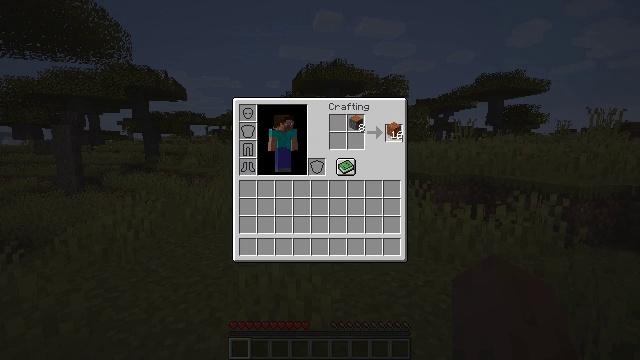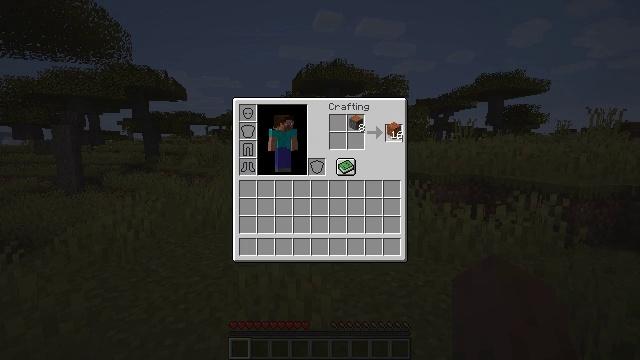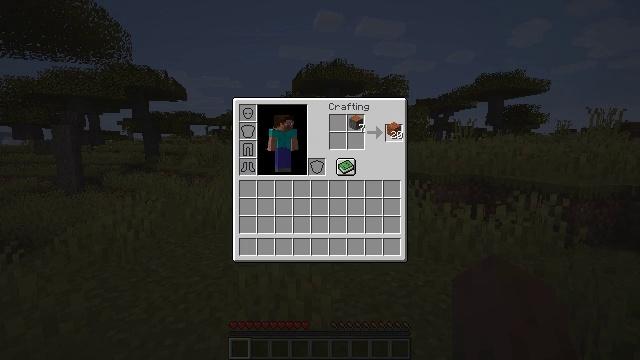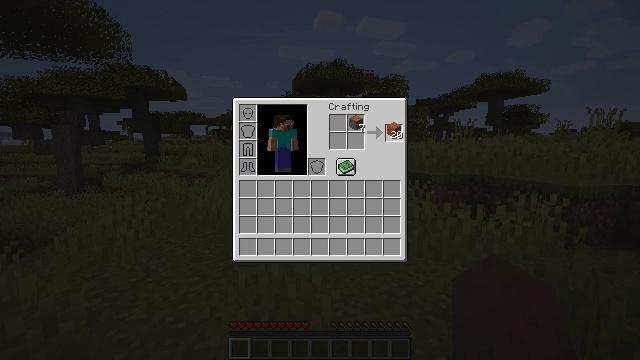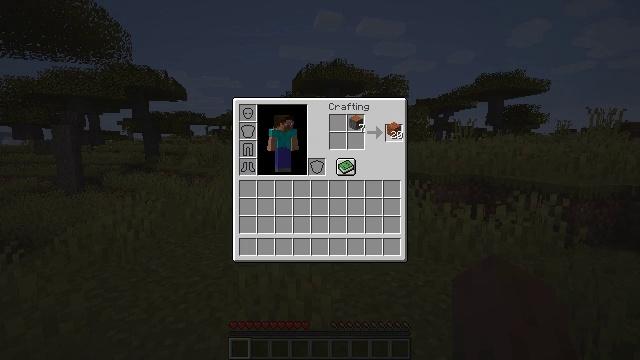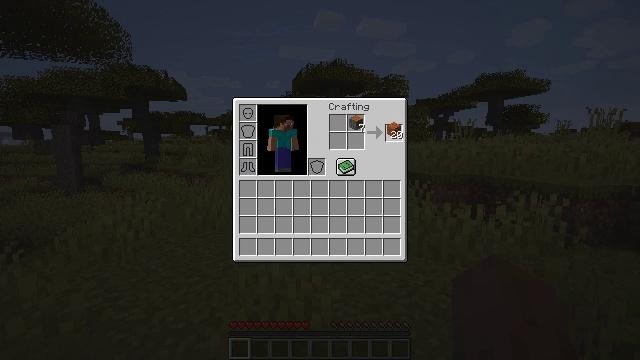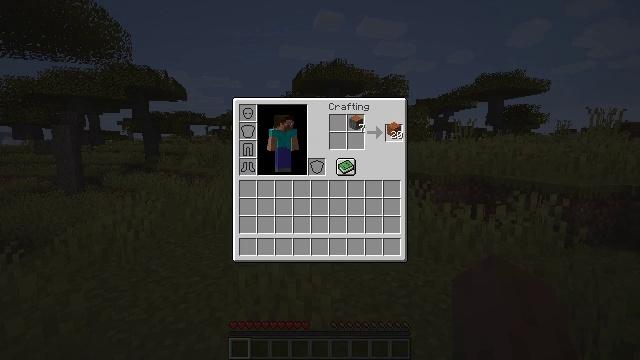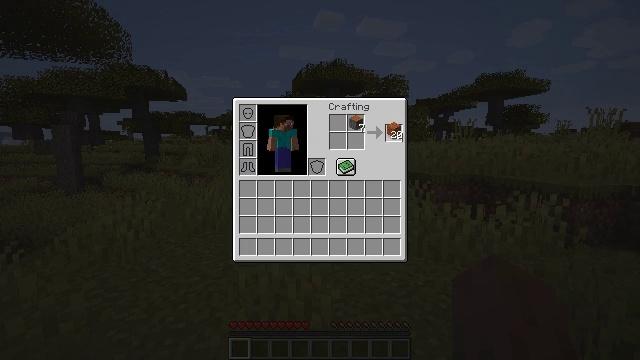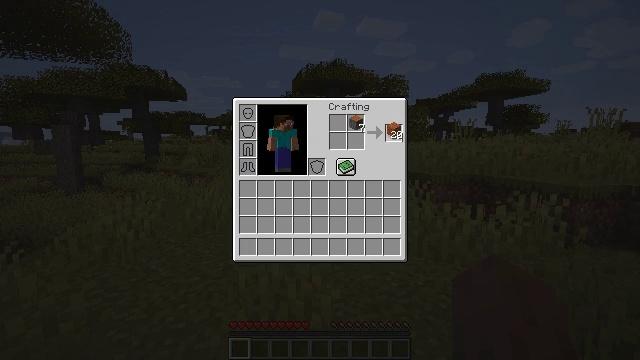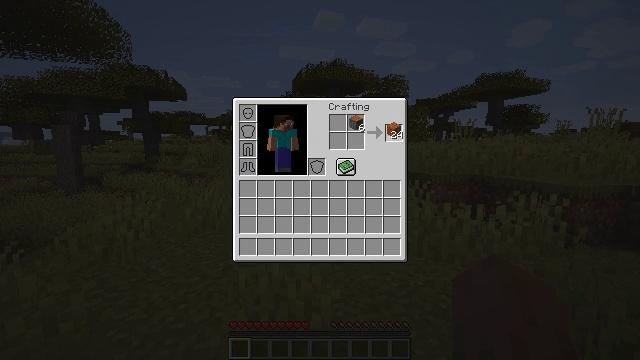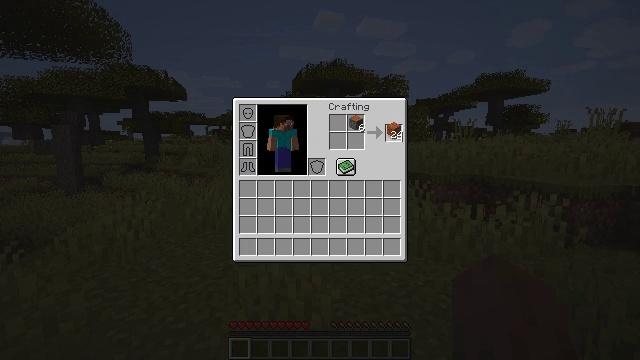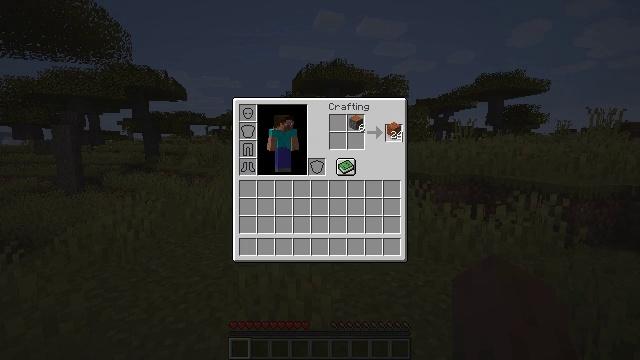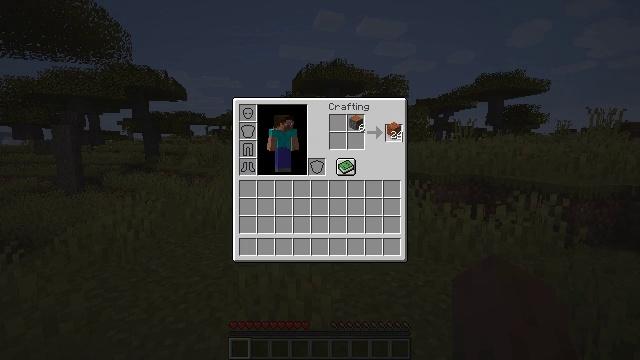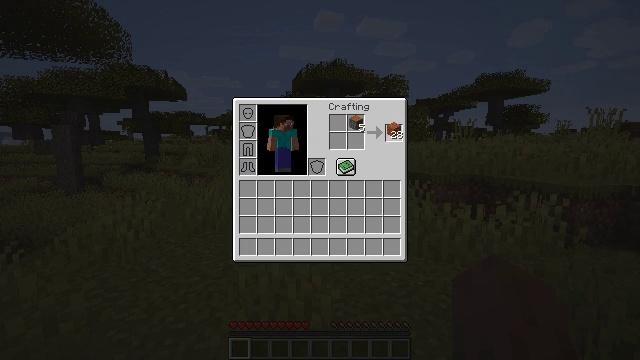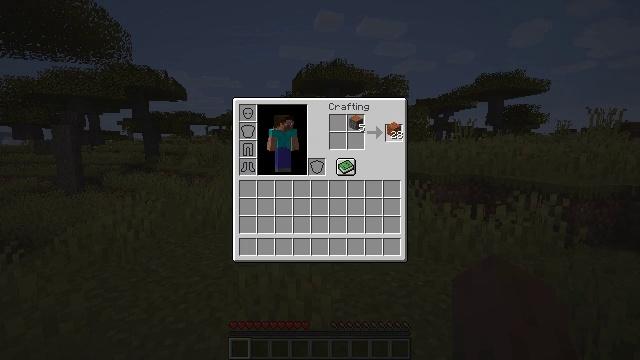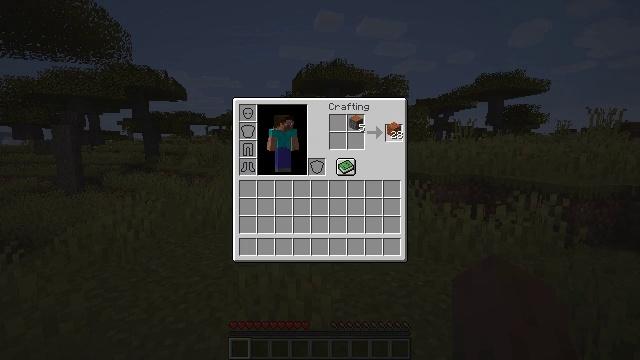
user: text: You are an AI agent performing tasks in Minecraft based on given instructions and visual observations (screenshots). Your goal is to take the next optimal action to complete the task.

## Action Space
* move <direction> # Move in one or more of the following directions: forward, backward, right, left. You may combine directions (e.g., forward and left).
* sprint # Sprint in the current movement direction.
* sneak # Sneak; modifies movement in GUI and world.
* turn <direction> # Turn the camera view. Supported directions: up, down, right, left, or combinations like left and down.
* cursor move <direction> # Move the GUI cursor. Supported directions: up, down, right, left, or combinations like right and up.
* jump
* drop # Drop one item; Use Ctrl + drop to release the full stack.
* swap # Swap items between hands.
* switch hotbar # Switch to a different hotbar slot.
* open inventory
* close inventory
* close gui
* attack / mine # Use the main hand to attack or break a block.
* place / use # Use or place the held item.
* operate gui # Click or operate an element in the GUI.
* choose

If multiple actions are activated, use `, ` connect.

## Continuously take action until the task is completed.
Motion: motion action
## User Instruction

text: Convert acacia wood to acacia planks.
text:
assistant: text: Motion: operate gui
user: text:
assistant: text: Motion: no_op
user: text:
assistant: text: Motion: operate gui
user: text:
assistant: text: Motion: operate gui
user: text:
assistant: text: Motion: no_op
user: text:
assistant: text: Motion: no_op
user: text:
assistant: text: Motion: operate gui
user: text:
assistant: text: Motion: operate gui
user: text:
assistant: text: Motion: no_op
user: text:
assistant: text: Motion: operate gui
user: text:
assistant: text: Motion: operate gui
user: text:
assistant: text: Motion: operate gui
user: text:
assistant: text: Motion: no_op
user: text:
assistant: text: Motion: operate gui
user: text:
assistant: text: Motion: operate gui
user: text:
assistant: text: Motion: operate gui
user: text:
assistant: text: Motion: no_op
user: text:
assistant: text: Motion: operate gui
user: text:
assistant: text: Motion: operate gui
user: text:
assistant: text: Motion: operate gui
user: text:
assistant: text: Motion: no_op
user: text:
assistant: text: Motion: operate gui
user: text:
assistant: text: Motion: operate gui
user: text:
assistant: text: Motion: no_op
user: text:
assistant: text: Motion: operate gui
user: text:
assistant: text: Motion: operate gui
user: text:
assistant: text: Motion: operate gui
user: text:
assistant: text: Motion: operate gui
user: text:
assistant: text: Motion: operate gui
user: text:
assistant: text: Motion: operate gui